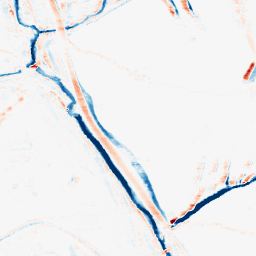
Category: morphological
Decomposition family: morphological_rect
Decomposition parameters: operation: average
width: 10
height: 5
Upsampling method: sinc_blackman
Upsampling parameters: scale: 4
kernel_size: 8
Upsampling scale: 4